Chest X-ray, PA view. Patient: 48 years old, sex F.
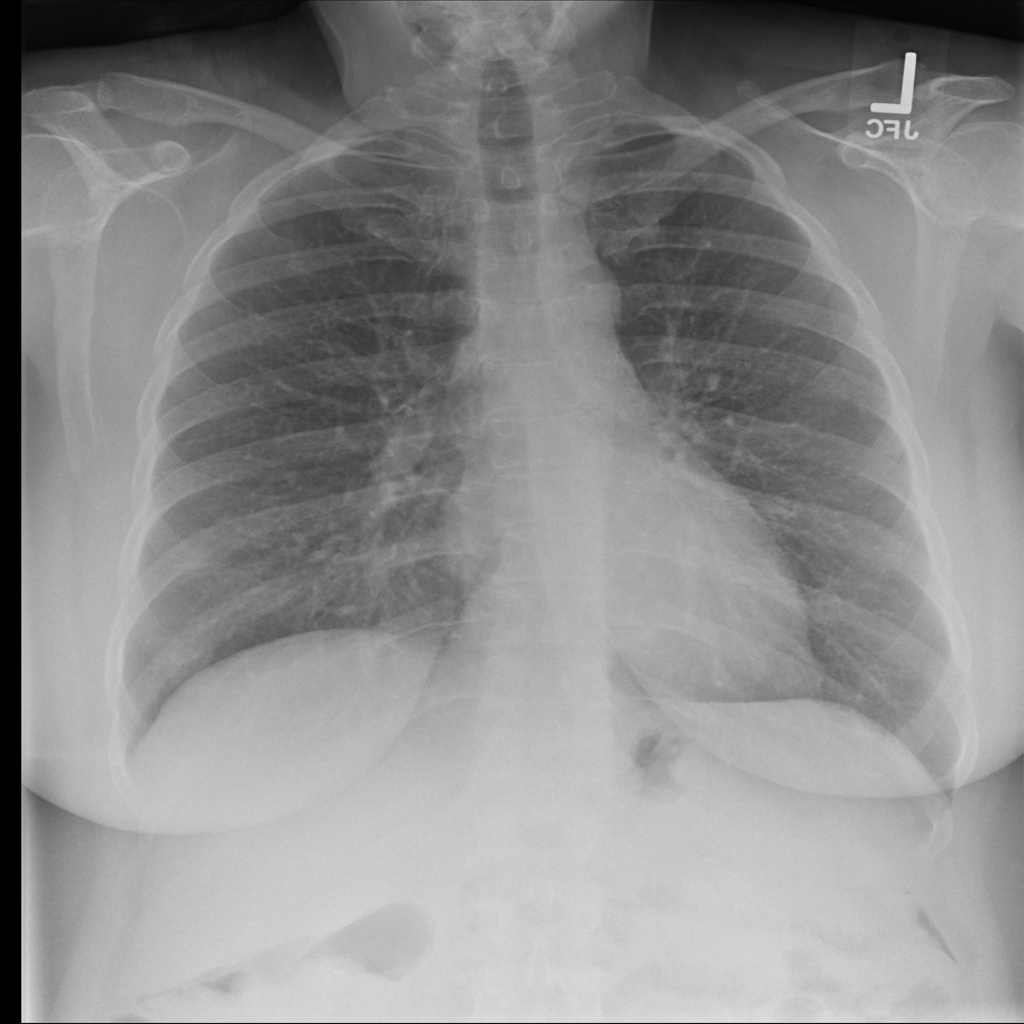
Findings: No Finding